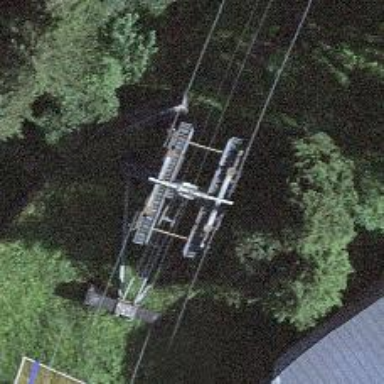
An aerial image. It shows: Pylon for aerialway.